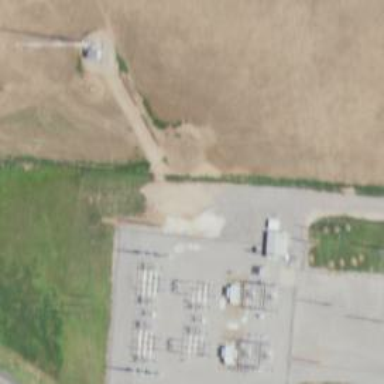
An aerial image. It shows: Distribution level power substation.